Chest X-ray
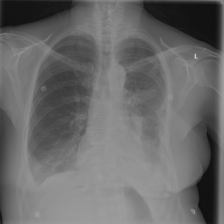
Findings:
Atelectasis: negative
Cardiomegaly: negative
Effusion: positive
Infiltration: negative
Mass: negative
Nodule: negative
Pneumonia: negative
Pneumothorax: negative
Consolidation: negative
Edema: negative
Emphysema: negative
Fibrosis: negative
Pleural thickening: negative
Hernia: negative